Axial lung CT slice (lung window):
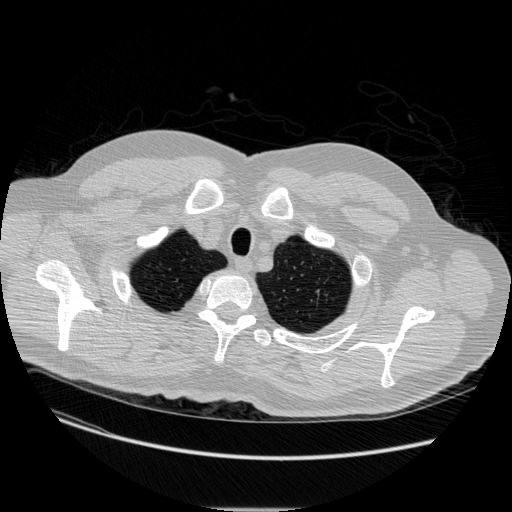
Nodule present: no